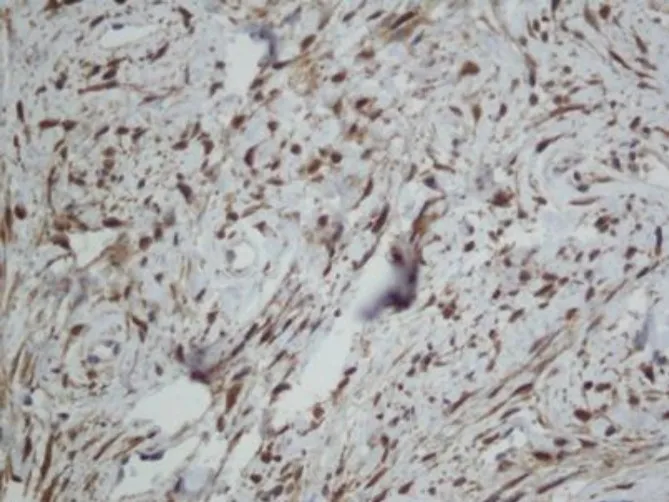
Immunohistochemical staining, fibrillary mesenchymal components express S-100 marker.
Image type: pathology (immunostaining)